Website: slack
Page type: billing-address
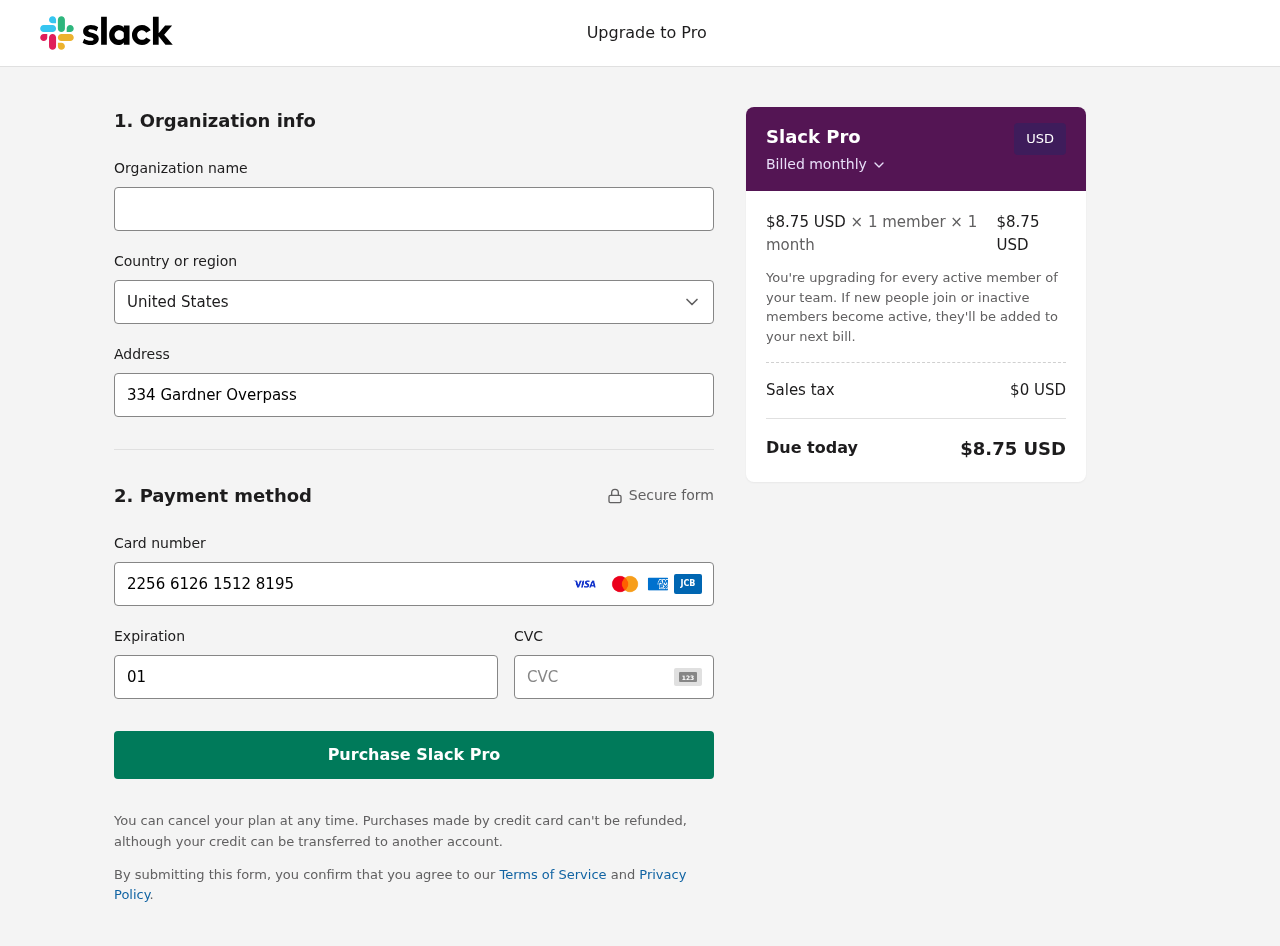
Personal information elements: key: PII_CARD_CVV
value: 831
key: PII_CARD_EXPIRY
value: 01/30
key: PII_CARD_NUMBER
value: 2256 6126 1512 8195
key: PII_COUNTRY
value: United States
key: PII_STREET
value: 334 Gardner Overpass
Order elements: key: ORDER_PRICE_PER_MEMBER
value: $8.75 USD
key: ORDER_MEMBER_COUNT
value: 1
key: ORDER_MONTH_COUNT
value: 1
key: ORDER_SUBTOTAL
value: $8.75 USD
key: ORDER_TAX
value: $0
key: ORDER_TOTAL
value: $8.75 USD